Question: I have created an android list and I want to give a border color to individual list items by checking a variable value and color the background according to the value. This is my work so far .
The layout
'''
<RelativeLayout xmlns:android="http://schemas.android.com/apk/res/android"
xmlns:tools="http://schemas.android.com/tools"
android:layout_width="match_parent"
android:layout_height="match_parent"
android:paddingBottom="@dimen/activity_vertical_margin"
android:paddingLeft="@dimen/activity_horizontal_margin"
android:paddingRight="@dimen/activity_horizontal_margin"
android:paddingTop="@dimen/activity_vertical_margin"
tools:context=".MainActivity" >
<ListView
android:id="@+id/android:myalertlist"
android:layout_width="250dp"
android:layout_height="wrap_content"
android:choiceMode="singleChoice"
android:clickable="true"
android:background="@drawable/border_ui"
android:drawSelectorOnTop="false" >
</ListView>
</RelativeLayout>
'''
# My list view
'''
<?xml version="1.0" encoding="utf-8"?>
<LinearLayout xmlns:android="http://schemas.android.com/apk/res/android"
android:layout_width="match_parent"
android:layout_height="match_parent"
android:orientation="vertical" >
<TextView
android:id="@+id/txtOne"
android:layout_width="wrap_content"
android:layout_height="wrap_content"
android:textIsSelectable="false" />
<TextView
android:id="@+id/txtTwo"
android:layout_width="wrap_content"
android:layout_height="wrap_content"
android:textIsSelectable="false" />
</LinearLayout>
'''
# @drawable/border_ui declaration
'''
<?xml version="1.0" encoding="utf-8"?>
<shape xmlns:android="http://schemas.android.com/apk/res/android" android:shape="rectangle" >
'''
-->
Activity Java Code
package test.application;
'''
public class MainActivity extends Activity {
@Override
protected void onCreate(Bundle savedInstanceState) {
super.onCreate(savedInstanceState);
HashMap<String, String> hashMapOne = new HashMap<String, String>();
hashMapOne.put("KEYONE", "EXPORT");
hashMapOne.put("KEY_TWO", "A");
HashMap<String, String> hashMapTwo = new HashMap<String, String>();
hashMapTwo.put("KEYONE", "IMPORT");
hashMapTwo.put("KEY_TWO", "B");
HashMap<String, String> hashMapThree = new HashMap<String, String>();
hashMapThree.put("KEYONE", "IMPORT");
hashMapThree.put("KEY_TWO", "C");
HashMap<String, String> hashMapFour = new HashMap<String, String>();
hashMapFour.put("KEYONE", "EXPORT");
hashMapFour.put("KEY_TWO", "C");
ArrayList<HashMap<String, String>> hashList = new ArrayList<HashMap<String, String>>();
hashList.add(hashMapOne);
hashList.add(hashMapTwo);
hashList.add(hashMapThree);
hashList.add(hashMapFour);
setContentView(R.layout.activity_main);
SimpleAdapter simpleAdapter = new SimpleAdapter(MainActivity.this, hashList,
R.layout.list_test, new String[] { "KEYONE",
"KEY_TWO" }, new int[] { R.id.txtOne,
R.id.txtTwo });
final ListView lv = (ListView) findViewById(R.id.android_myalertlist);
lv.setAdapter(simpleAdapter);
}
@Override
public boolean onCreateOptionsMenu(Menu menu) {
// Inflate the menu; this adds items to the action bar if it is present.
getMenuInflater().inflate(R.menu.main, menu);
return true;
}
}
'''
I still have a no clue to highlight and color the individual items. If anyone can guide me I would be thankful.
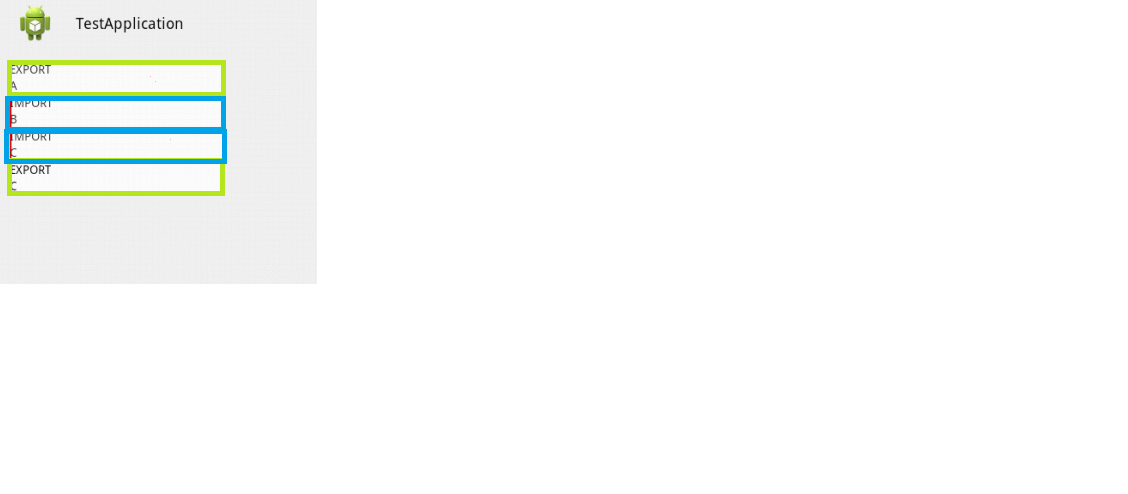
Answer: You should create your own adepter class and a row layout. please look at this exaple.
and in the getViev event you should change your background
'''
public class MyCustomAdapter extends SimpleAdapter {
public MyCustomAdapter(Context context, List<? extends Map<String, ?>> data, int resource, String[] from, int[] to) {
super(context, data, resource, from, to);
}
static class ViewHolder {
protected TextView label;
protected Linearlayout layout;
}
@Override
public View getView(int position, View convertView, ViewGroup parent) {
View view = null;
LayoutInflater inflator = context.getLayoutInflater();
view = inflator.inflate(R.layout.row_task_layout, null);
final ViewHolder viewHolder = new ViewHolder();
viewHolder.label = (TextView) view.findViewById(R.id.label);
viewHolder.layout= (LineerLayout) view.findViewById(R.id.layout);
view.setTag(viewHolder);
ViewHolder holder = (ViewHolder) view.getTag();
holder.label.setText(data.get(position).title);
if(statement)
{
holder.layout.setBackground(background);
}
return view;
}
}
'''
rowlayout
'''
<?xml version="1.0" encoding="utf-8"?>
<LinearLayout xmlns:android="http://schemas.android.com/apk/res/android"
android:layout_width="fill_parent"
android:layout_height="wrap_content"
android:background="#F3F3F3"
android:gravity="center"
android:padding="5dip" >
<LinearLayout
android:id="@+id/layout"
android:layout_width="fill_parent"
android:layout_height="wrap_parent"
android:background="@drawable/button_style_main_single"
android:paddingLeft="5dip"
android:paddingRight="10dip" >
<TextView
android:id="@+id/label"
android:layout_width="wrap_content"
android:layout_height="wrap_content"
android:textAppearance="?android:attr/textAppearanceSmall"
/>
</LinearLayout>
</LinearLayout>
'''